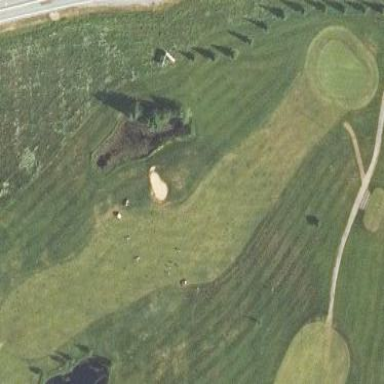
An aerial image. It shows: Golf fairway in the image.